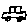
Label: car